Aerial crown-view tile of a tropical tree (Barro Colorado Island, Panama), acquired 20241014:
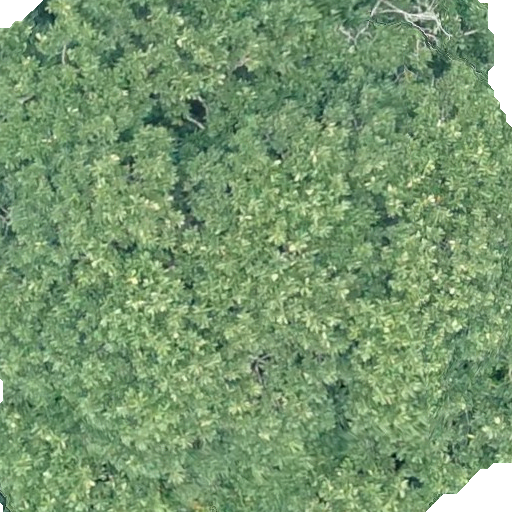
Species: Dipteryx oleifera
GBIF accepted scientific name: Dipteryx oleifera
Crown area: 536.738 m²